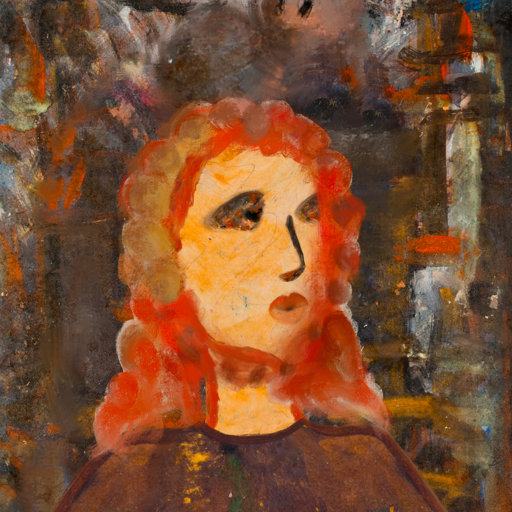
Background: GypsyQueen, Head And Neck Side: Experience, Face Side: Gypsy_Queen, Bust: Comrade, Hair Side: Rupkatha, Head Accessory: Blank, Second Necklace: Blank, Necklace: Blank, Baby: Blank